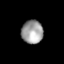
Tissue: lung
Cell type: T cells
Senescence score: 0.2147
Nuclear area (px): 498
Mean DAPI intensity: 156.49